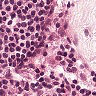
Metastatic tissue present: no